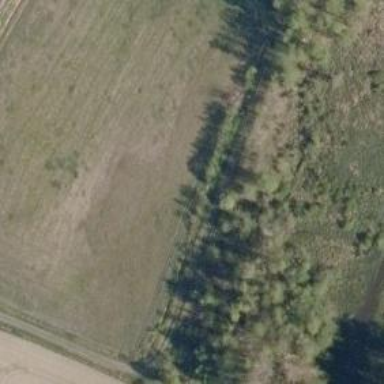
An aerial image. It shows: Row of trees in natural setting.